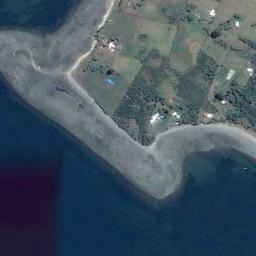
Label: beach